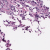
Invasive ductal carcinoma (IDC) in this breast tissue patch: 0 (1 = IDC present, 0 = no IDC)